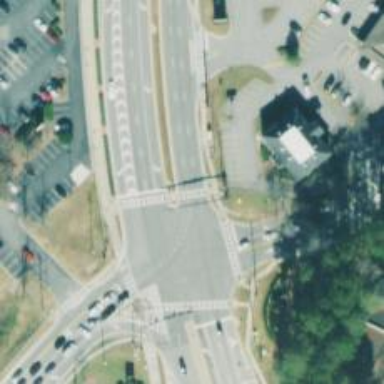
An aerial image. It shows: Marked road crossing.